Question: I have a few different tables that I want to display vertically down a page. The trouble is, the different tables have different column headings.
In the picture, the dark border represents the viewport. The dotted red border is where the red header belongs but note that it is "frozen" to the top of the viewport. This is true until, in the second image, the green header begins to replace it.
<URL>
Does anyone know how this could be accomplished using very lightweight scripting (In other words, I don't want JQuery or something) and CSS. I have the advantage that I only need it to render on Webkit (which means some css3 is also an option). I don't care if the headers are not actually part of the html '<table>' - they must obviously just line up properly though.
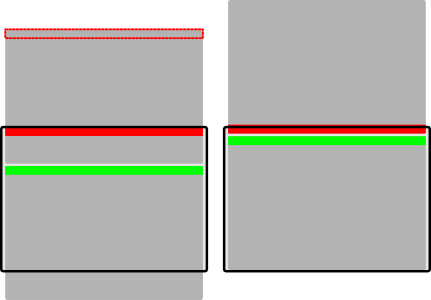
Answer: edit: <URL>
There, I fixed the hiccuping text. When the header becomes fixed, I change the placholder's height. I also changed it to work with any header height, not just the one I had given them.
Here you go man:
<URL>
Sorry for any problems that might occur, I'm quite new to the whole web developing scene and I don't have the experience to predict what might happen.
I doubt this is the best or most efficient way to do it, so if you find better, please post it here so I can learn. Thanks.